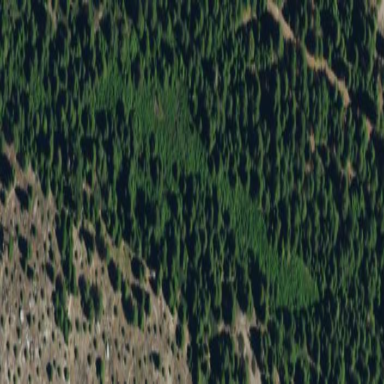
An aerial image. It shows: Wet meadow with wooded vegetation.